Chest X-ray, PA view. Patient: 75 years old, sex F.
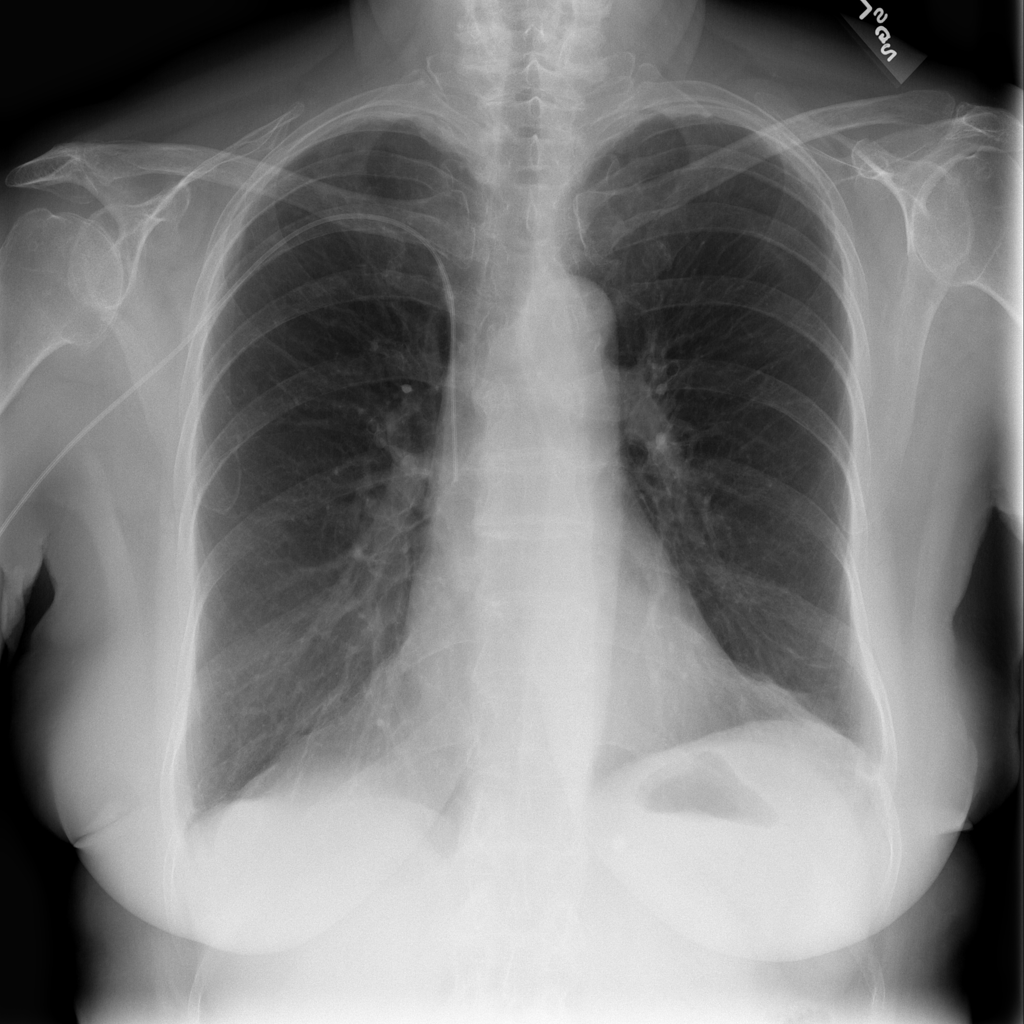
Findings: No Finding